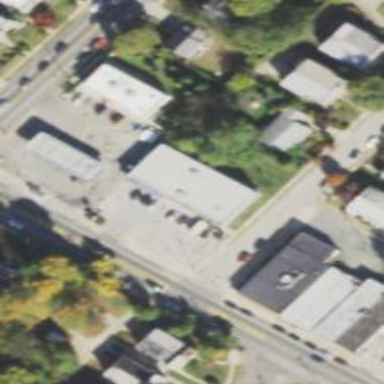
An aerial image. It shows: Pharmacy providing healthcare services.